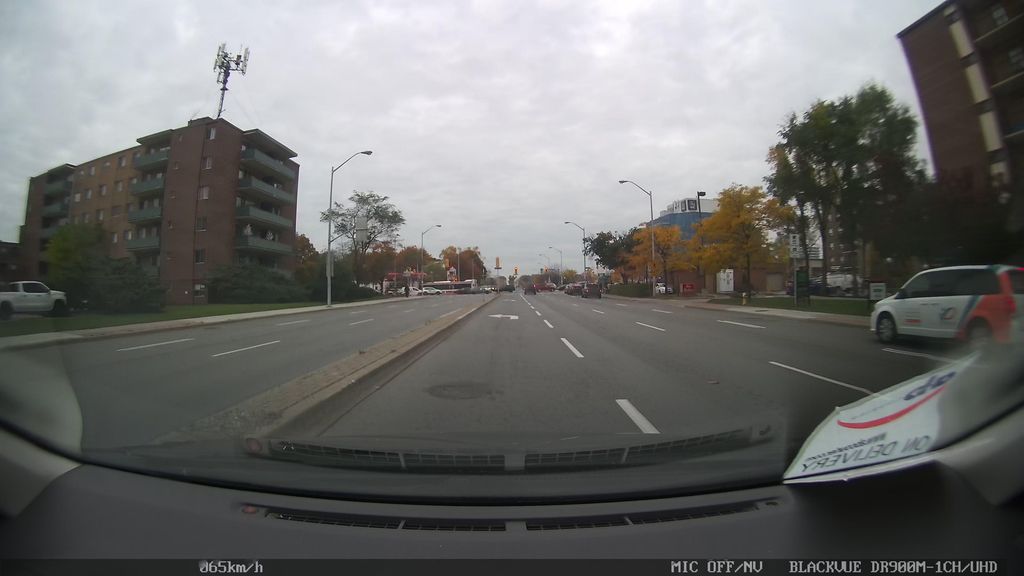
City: toronto